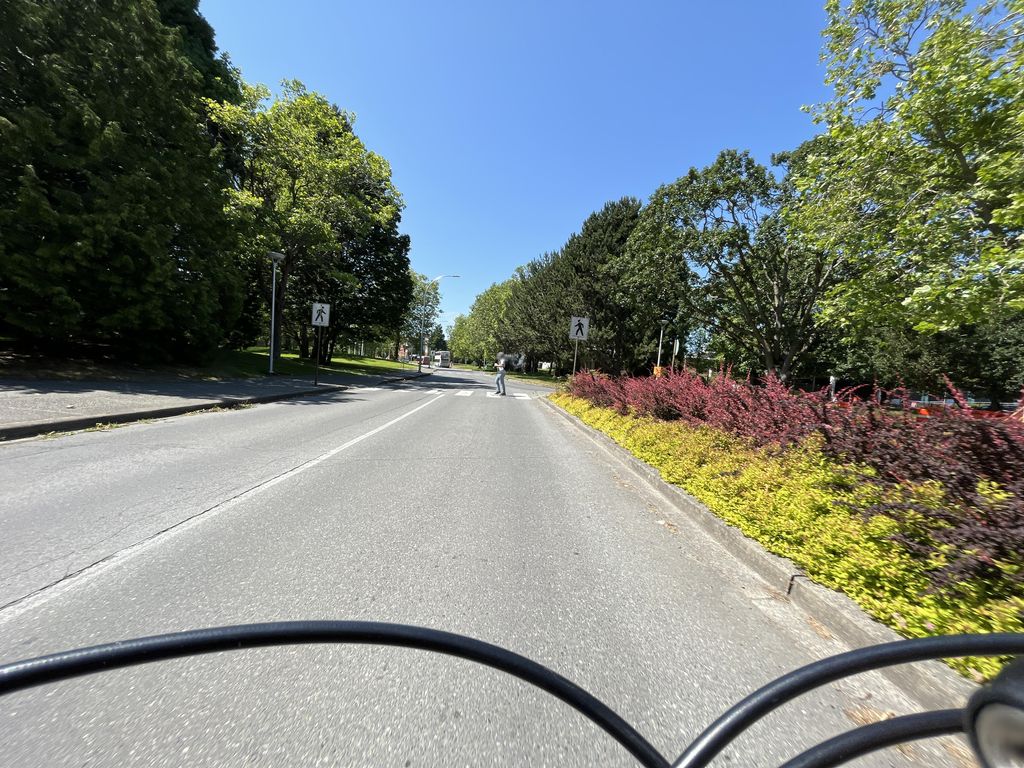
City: victoria